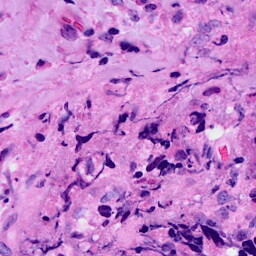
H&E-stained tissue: Breast